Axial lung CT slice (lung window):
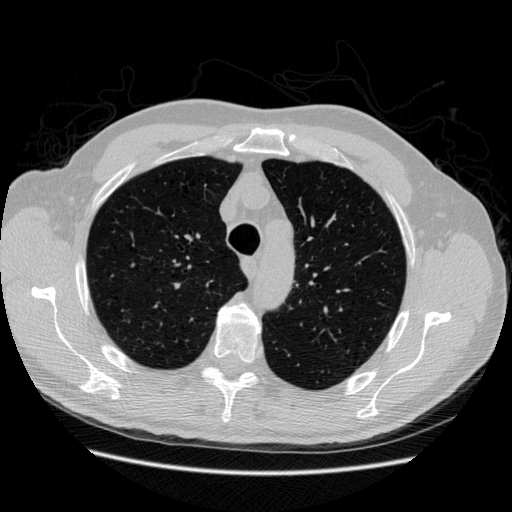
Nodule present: no